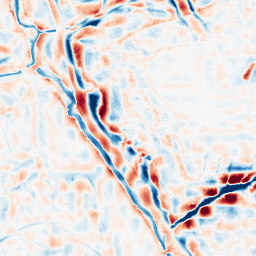
Category: wavelet
Decomposition family: wavelet_dwt
Decomposition parameters: wavelet: sym4
level: 4
Upsampling method: cubic_catmull_rom
Upsampling parameters: scale: 8
Upsampling scale: 8